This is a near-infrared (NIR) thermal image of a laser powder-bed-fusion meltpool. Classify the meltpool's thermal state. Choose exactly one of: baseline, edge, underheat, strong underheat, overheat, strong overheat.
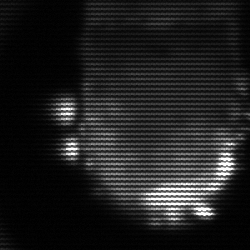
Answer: baseline